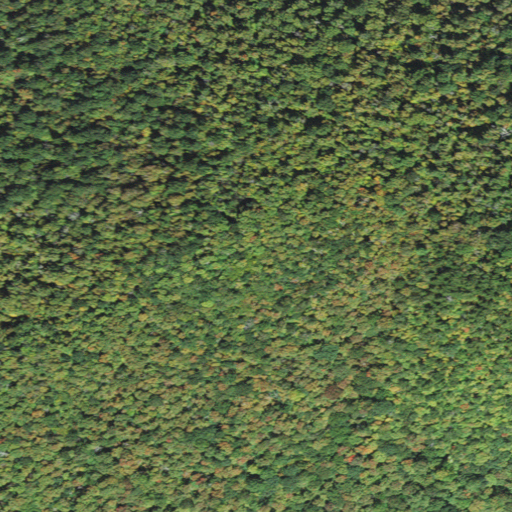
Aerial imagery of mountain in Vermont named Parris Hill containing deciduous forest and evergreen forest